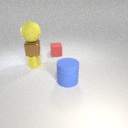
large blue rubber cylinder in front of small yellow metal cylinder